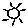
Label: sun